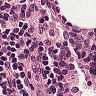
Metastatic tissue present: no